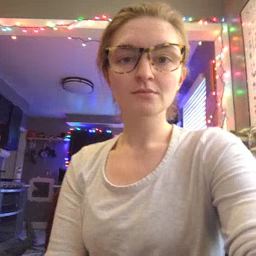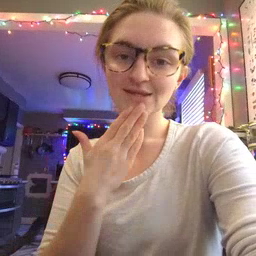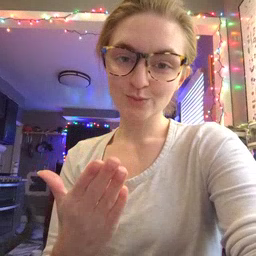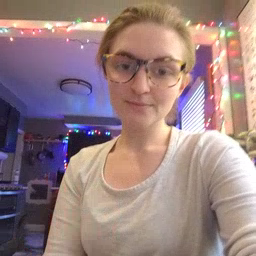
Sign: thankyou